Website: lowes
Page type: billing-address
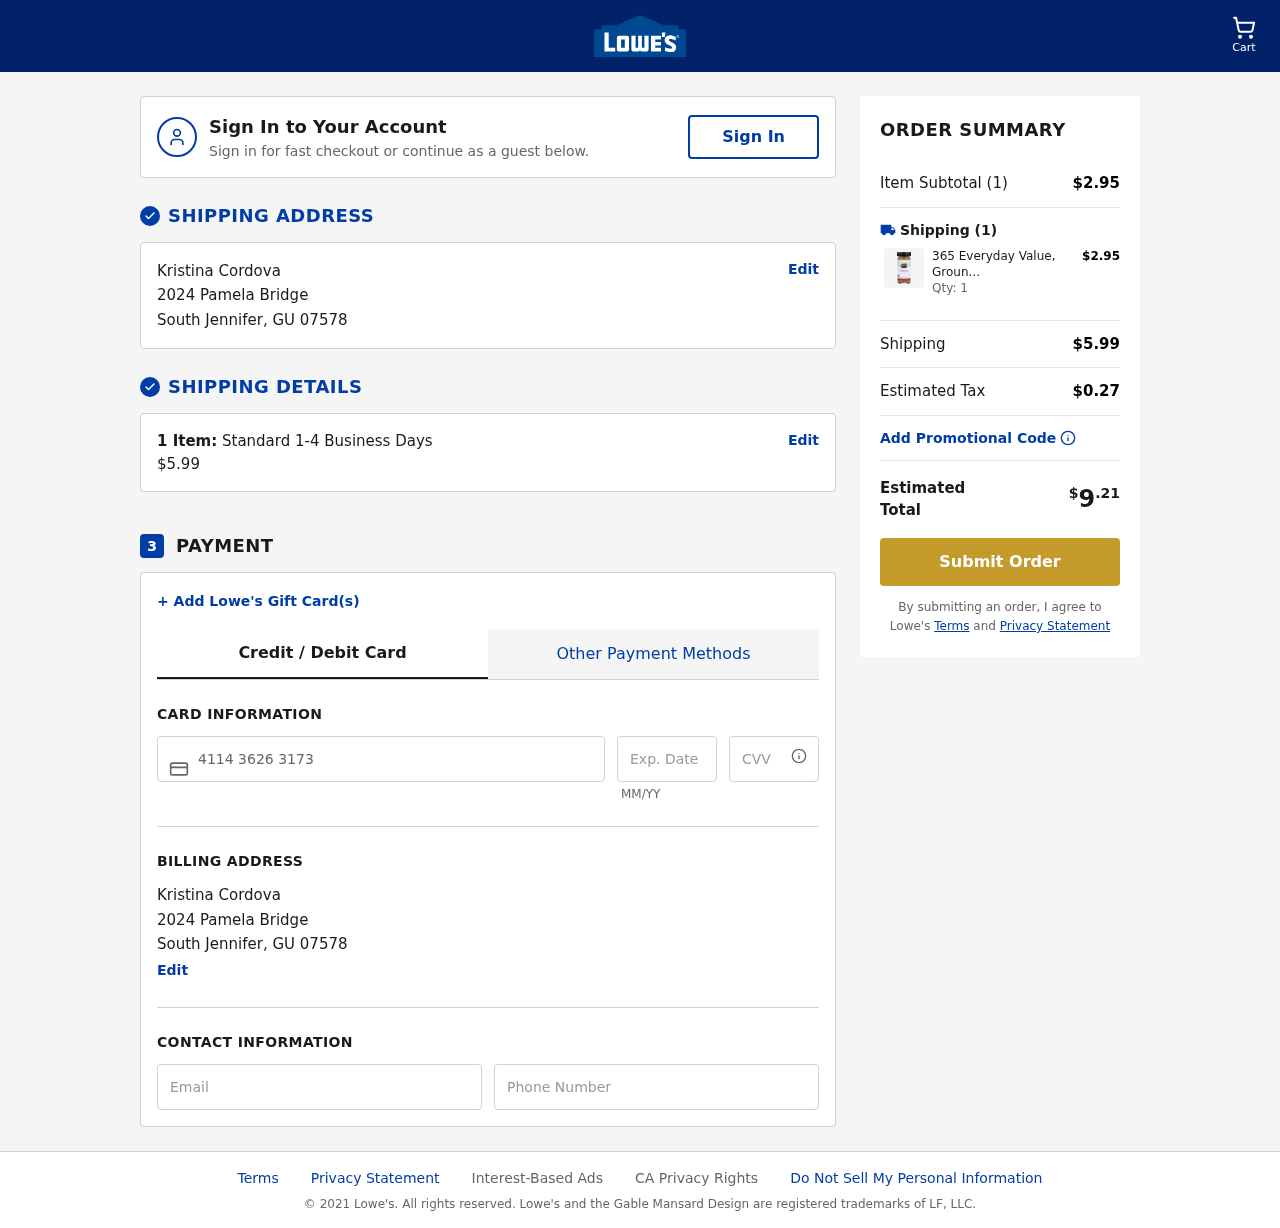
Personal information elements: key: PII_CARD_CVV
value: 008
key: PII_CARD_EXPIRY
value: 12/27
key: PII_CARD_NUMBER
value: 4114 3626 3173 8555
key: PII_CITY
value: South Jennifer
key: PII_EMAIL
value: kristina.cordova@hotmail.com
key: PII_FULLNAME
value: Kristina Cordova
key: PII_PHONE
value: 6612525447
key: PII_POSTCODE
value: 07578
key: PII_STATE_ABBR
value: GU
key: PII_STREET
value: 2024 Pamela Bridge
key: PII_FULLNAME2
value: Kristina Cordova
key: PII_STREET2
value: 2024 Pamela Bridge
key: PII_CITY2
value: South Jennifer
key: PII_STATE_ABBR2
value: GU
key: PII_POSTCODE2
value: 07578
Product elements: key: PRODUCT1_NAME
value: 365 Everyday Value, Ground Cumin, 1.52 oz
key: PRODUCT1_PRICE
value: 2.95
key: PRODUCT1_QUANTITY
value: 1
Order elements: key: ORDER_NUM_ITEMS
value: Cart
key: ORDER_NUM_ITEMS
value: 1 Item:
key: ORDER_NUM_ITEMS
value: Item Subtotal (1)
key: ORDER_SHIPPING_COST
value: $5.99
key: ORDER_SUBTOTAL
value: $2.95
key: ORDER_TAX
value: $0.27
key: ORDER_TOTAL
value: $9.21